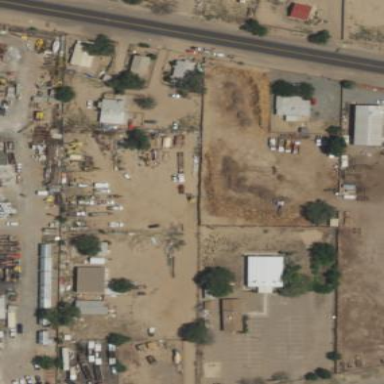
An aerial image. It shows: Scrap yard located in industrial area.